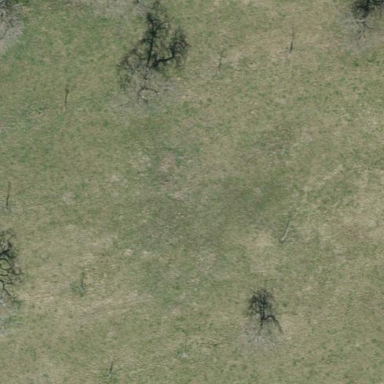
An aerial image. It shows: Orchard.